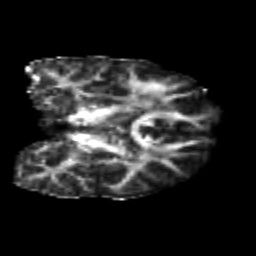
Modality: FA
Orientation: coronal
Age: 20
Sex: female
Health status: healthy
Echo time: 0.074 s